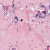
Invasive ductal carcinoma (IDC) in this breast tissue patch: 1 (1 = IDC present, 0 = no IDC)